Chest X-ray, PA view. Patient: 71 years old, sex M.
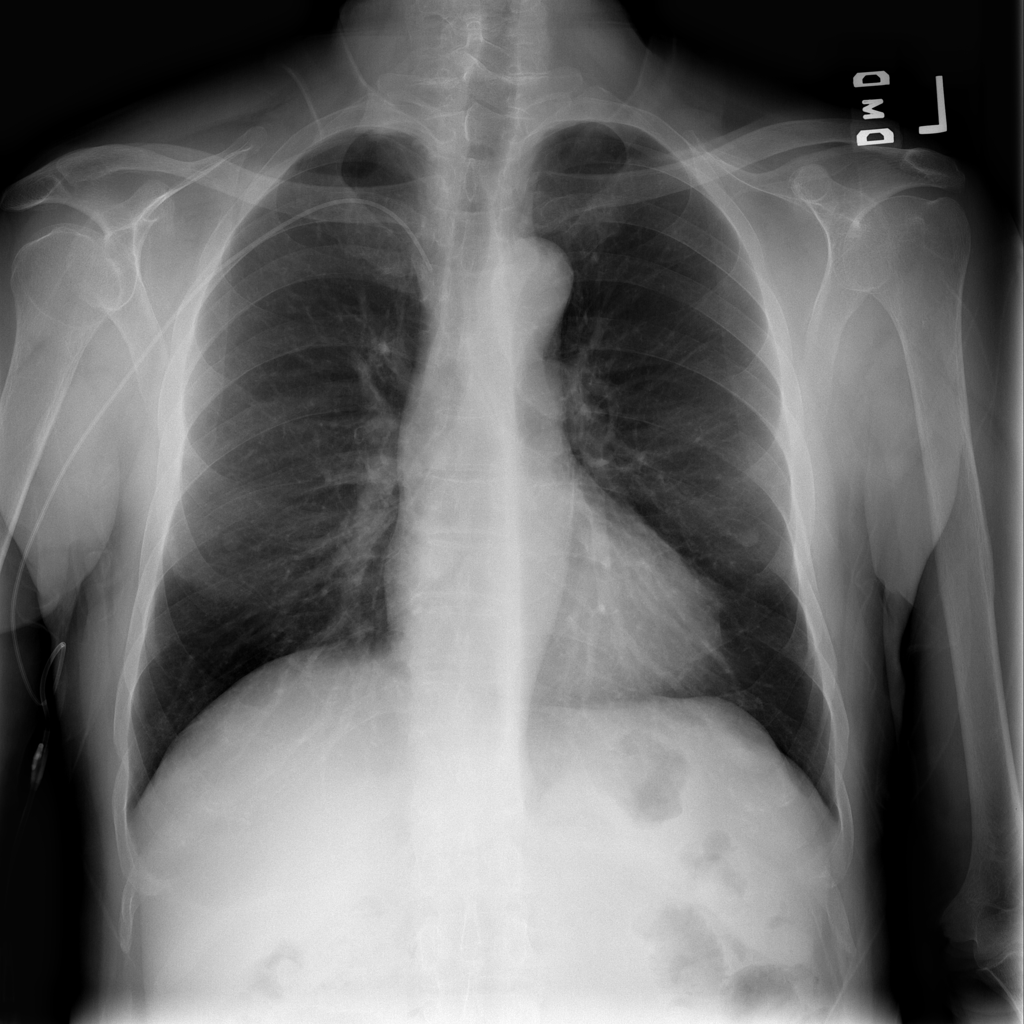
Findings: No Finding